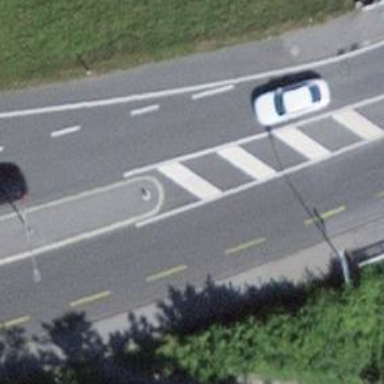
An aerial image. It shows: Secondary road with asphalt surface. There is designated lane for cyclists on the left side.